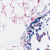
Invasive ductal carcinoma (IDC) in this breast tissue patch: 0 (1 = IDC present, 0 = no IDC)